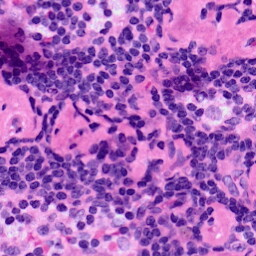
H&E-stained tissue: LymphNode